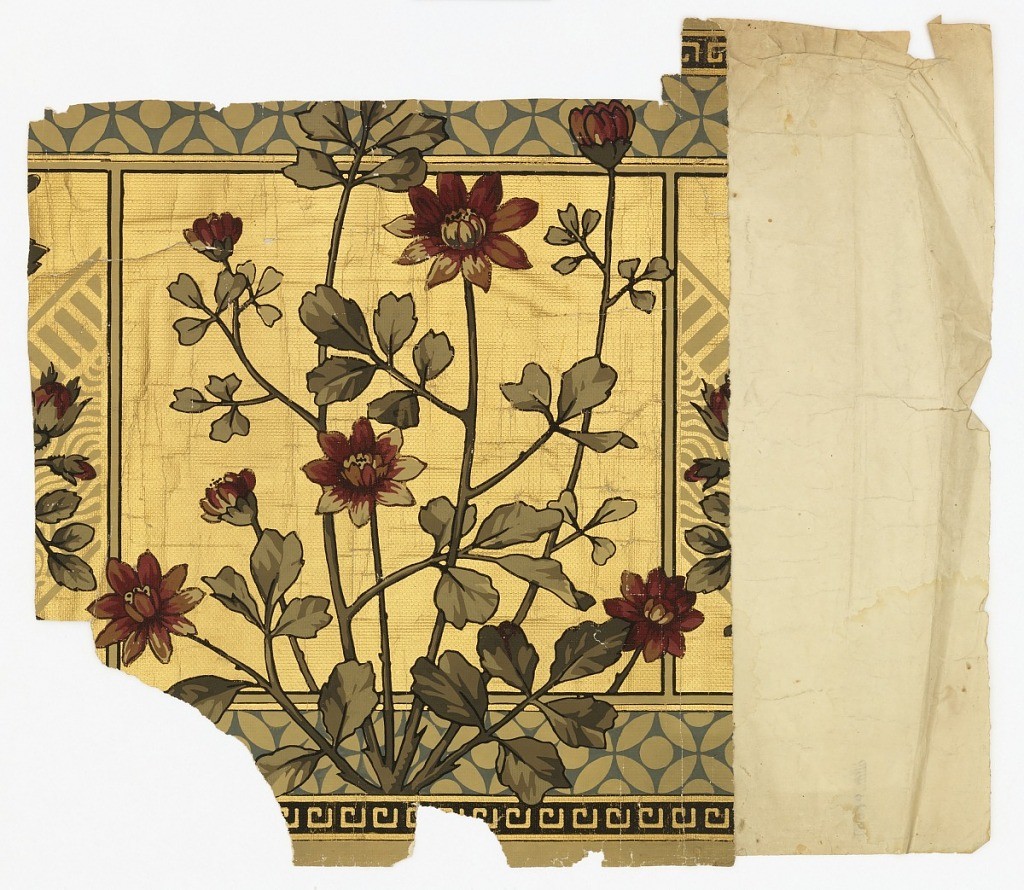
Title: Frieze
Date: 1870–90
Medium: Block-printed on embossed paper
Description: Aesthetic-style design. Central motif of red flowers growing on plant. Design is enframed by squares, with flowers extending beyond lines of square. Bands of blue circular motif run along both top and bottom edges. Metallic gold background. Printed on an embossed paper simulating textile weave.